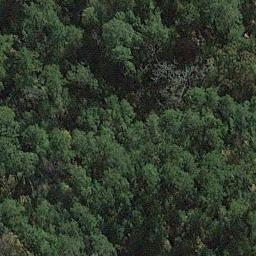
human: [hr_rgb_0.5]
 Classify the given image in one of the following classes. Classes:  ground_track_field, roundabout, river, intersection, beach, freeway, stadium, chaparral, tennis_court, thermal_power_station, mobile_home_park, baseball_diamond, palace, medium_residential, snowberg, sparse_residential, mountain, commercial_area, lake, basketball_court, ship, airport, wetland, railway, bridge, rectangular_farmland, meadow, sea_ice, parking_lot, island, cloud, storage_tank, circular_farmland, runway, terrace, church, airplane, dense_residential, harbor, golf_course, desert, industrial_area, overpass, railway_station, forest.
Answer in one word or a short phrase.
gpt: forest